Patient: sex M, age 65
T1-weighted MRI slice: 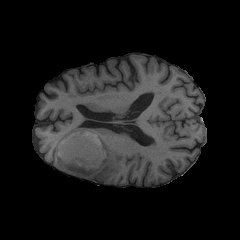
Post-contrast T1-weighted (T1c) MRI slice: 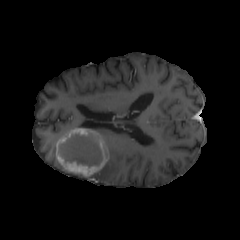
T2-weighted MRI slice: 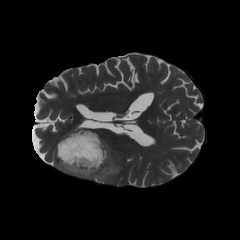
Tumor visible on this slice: yes
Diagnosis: Glioblastoma, IDH-wildtype
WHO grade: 4